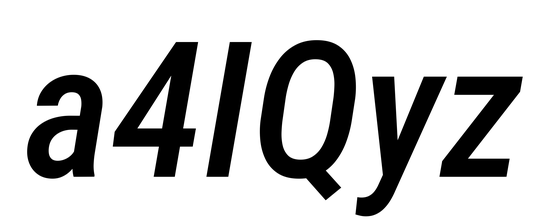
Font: Roboto-Italic_Condensed_Medium_Italic